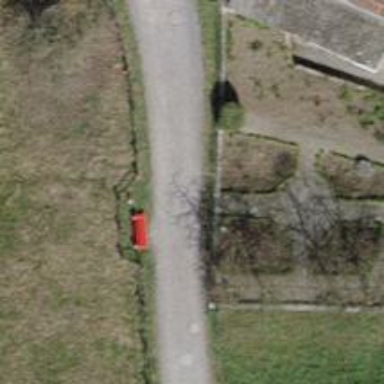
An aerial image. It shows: Red bench.